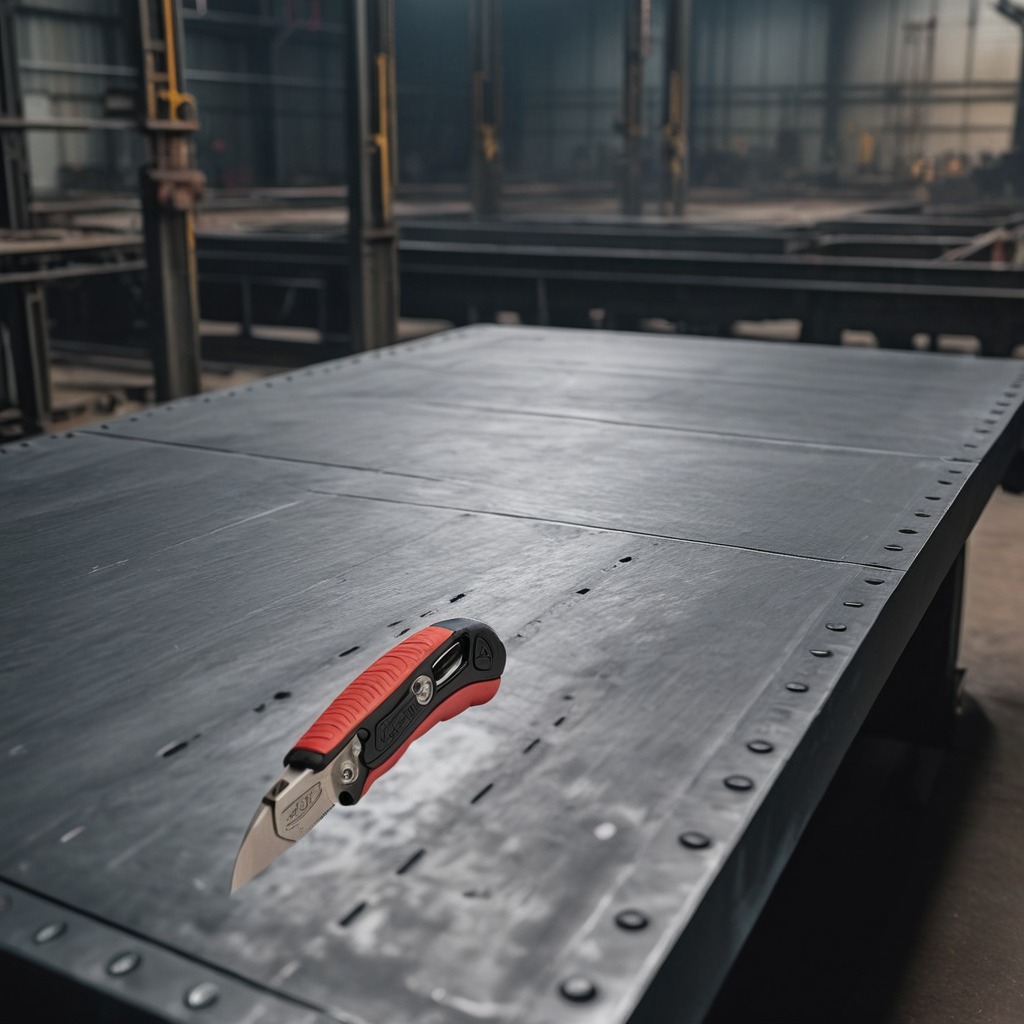
A utility knife is lying on the cold steel table in a mining workshop.